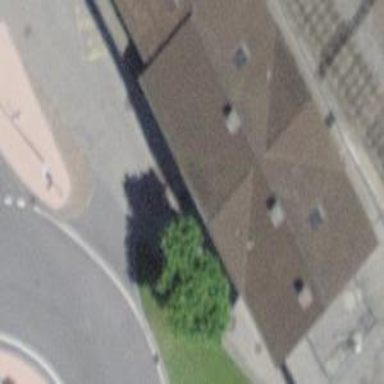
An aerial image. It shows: Train station building.